Milling tool wear sample.
Tool blade image: 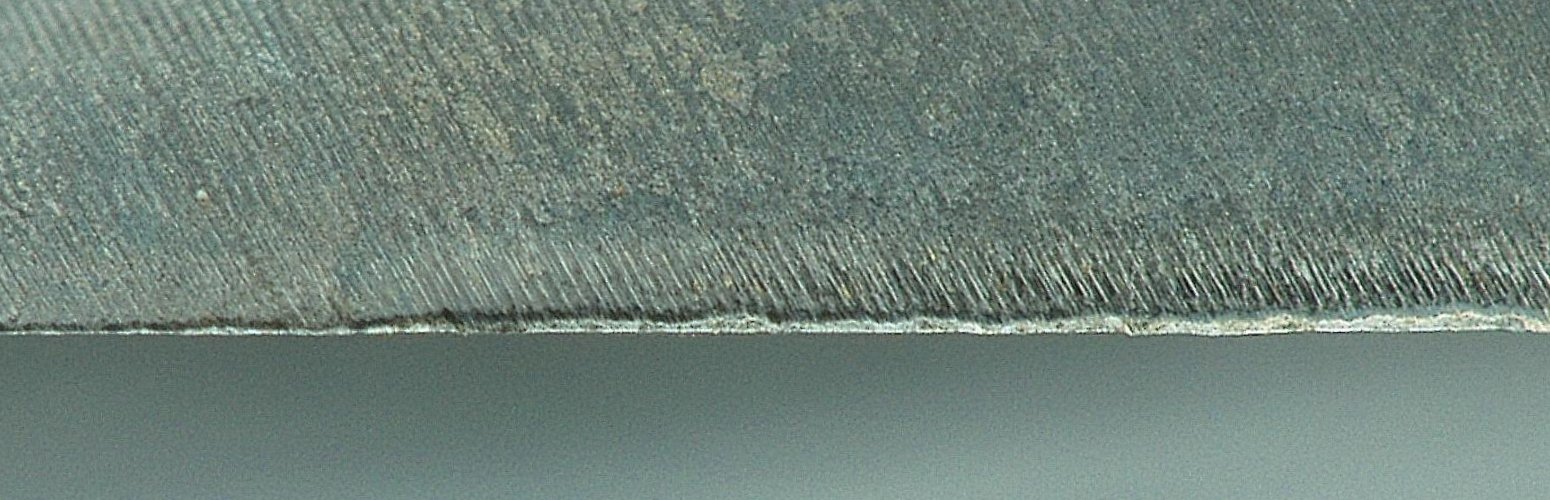
Chip image: 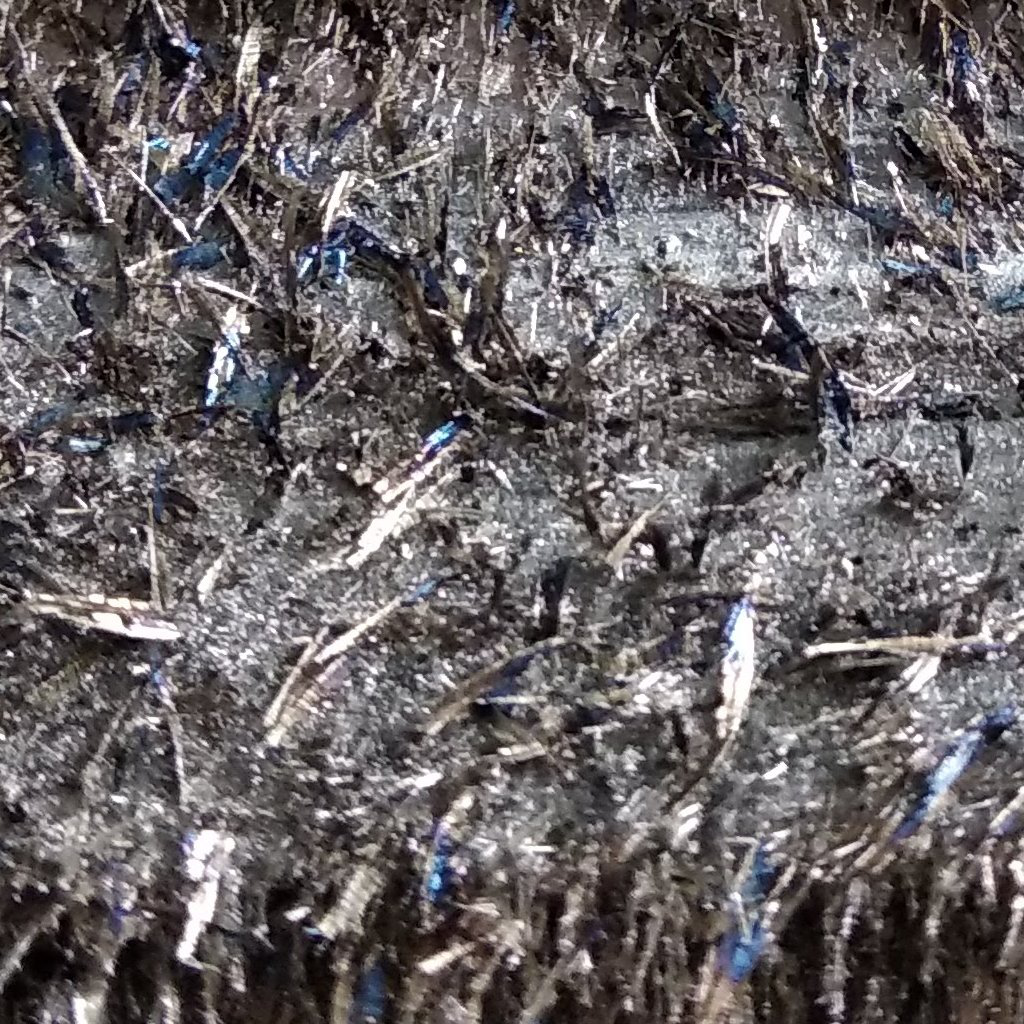
Workpiece image: 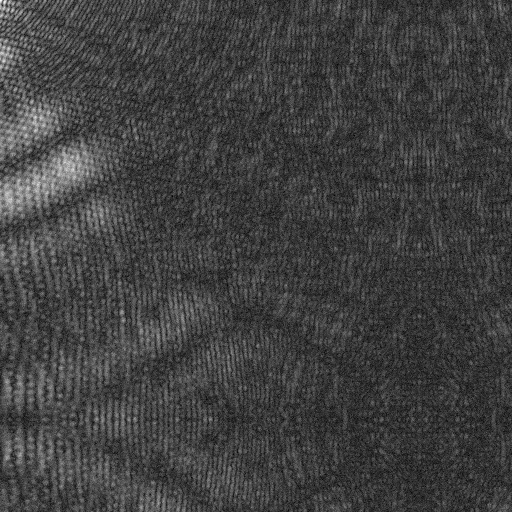
Tool wear state: used
Gaps: 4.38
Flank wear: 60.29
Overhang: 7.88
Force-signal Mel-spectrograms (X, Y, Z axes): 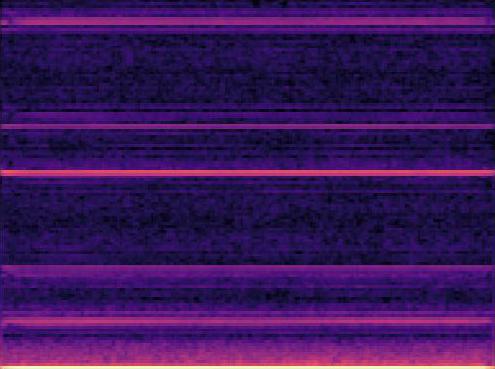 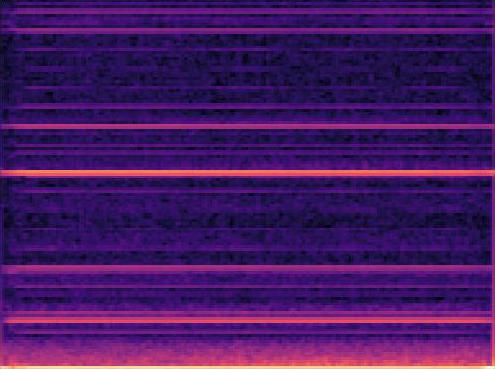 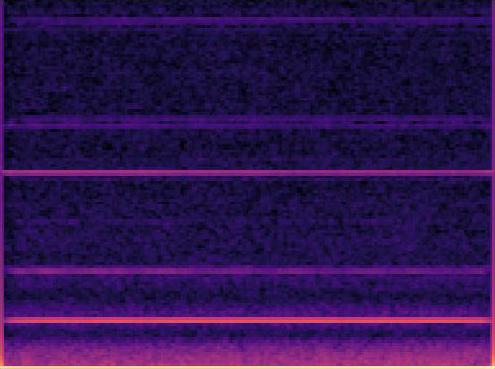
Force-signal scalograms (X, Y, Z axes): 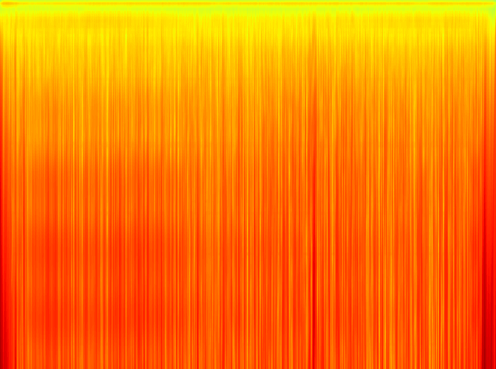 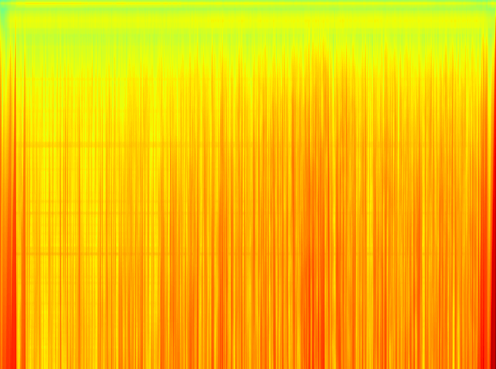 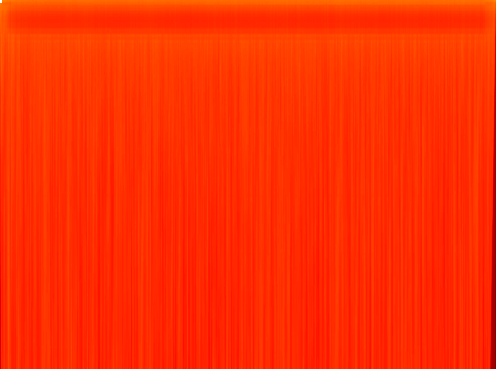
Force phase: initial_break_in_wear